Question: I have an azure website with a page that needs to post a form with sensitive information to service on a different domain, which has a ssl security enabled on the service. It's an MVC web api with [RequireHttps] and cross domain requests enabled.
Is it wrong to post sensitive information with jQuery post via cross domain ? Is it why originally the CORS is disabled on the server so that nobody does this kind of operations ?
If this is ok to do, how can I secure the information passed with jQuery ajax?

jQuery call could be something like this :
'''
function workIt()
{
$.support.cors = true;
$.ajax({
url: 'https://foo.net/api/web/doStuff',
dataType: 'json',
contentType: 'application/json; charset=utf-8',
crossDomain: true,
type: 'POST',
success: function (data) {
doSomething();
}
});
}
'''
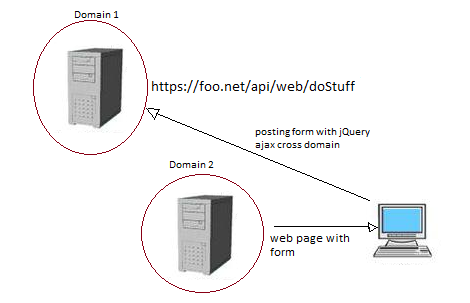
Answer: > Is it wrong to post sensitive information with jQuery post via cross domain ?
no
> Is it why originally the CORS is disabled on the server so that nobody does this kind of operations ?
I'm not sure what you mean by "originally." CORS is opt-in because many sites' security rely on the fact that their pages can't be read from a script running on another domain. This was the case before CORS existed, so in order to maintain backwards compatibility, CORS is designed to allow new sites to share data voluntarily, rather than suddenly breaking all old sites.
I should point out that simple, blind cross-domain POST has always been allowed--one could just set the 'action' of a form to be a resource from another site. Here, you use CORS because you're consuming the data (right?). Additonally, this is not a simple request because of the content type.
> If this is ok to do, how can I secure the information passed with jQuery ajax?
There's not much to it. Your current code doesn't have any glaring red flags. One thing in particular that this code does right is that it posts the data as 'application/json', which mitigates CSRF.